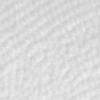
Label: no_change